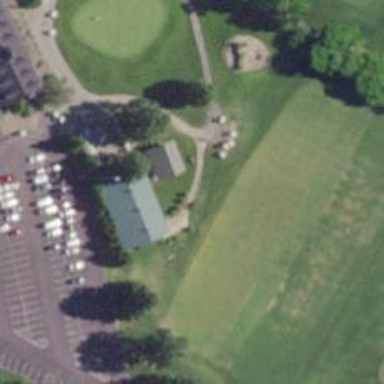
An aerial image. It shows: Path for both road and golf.